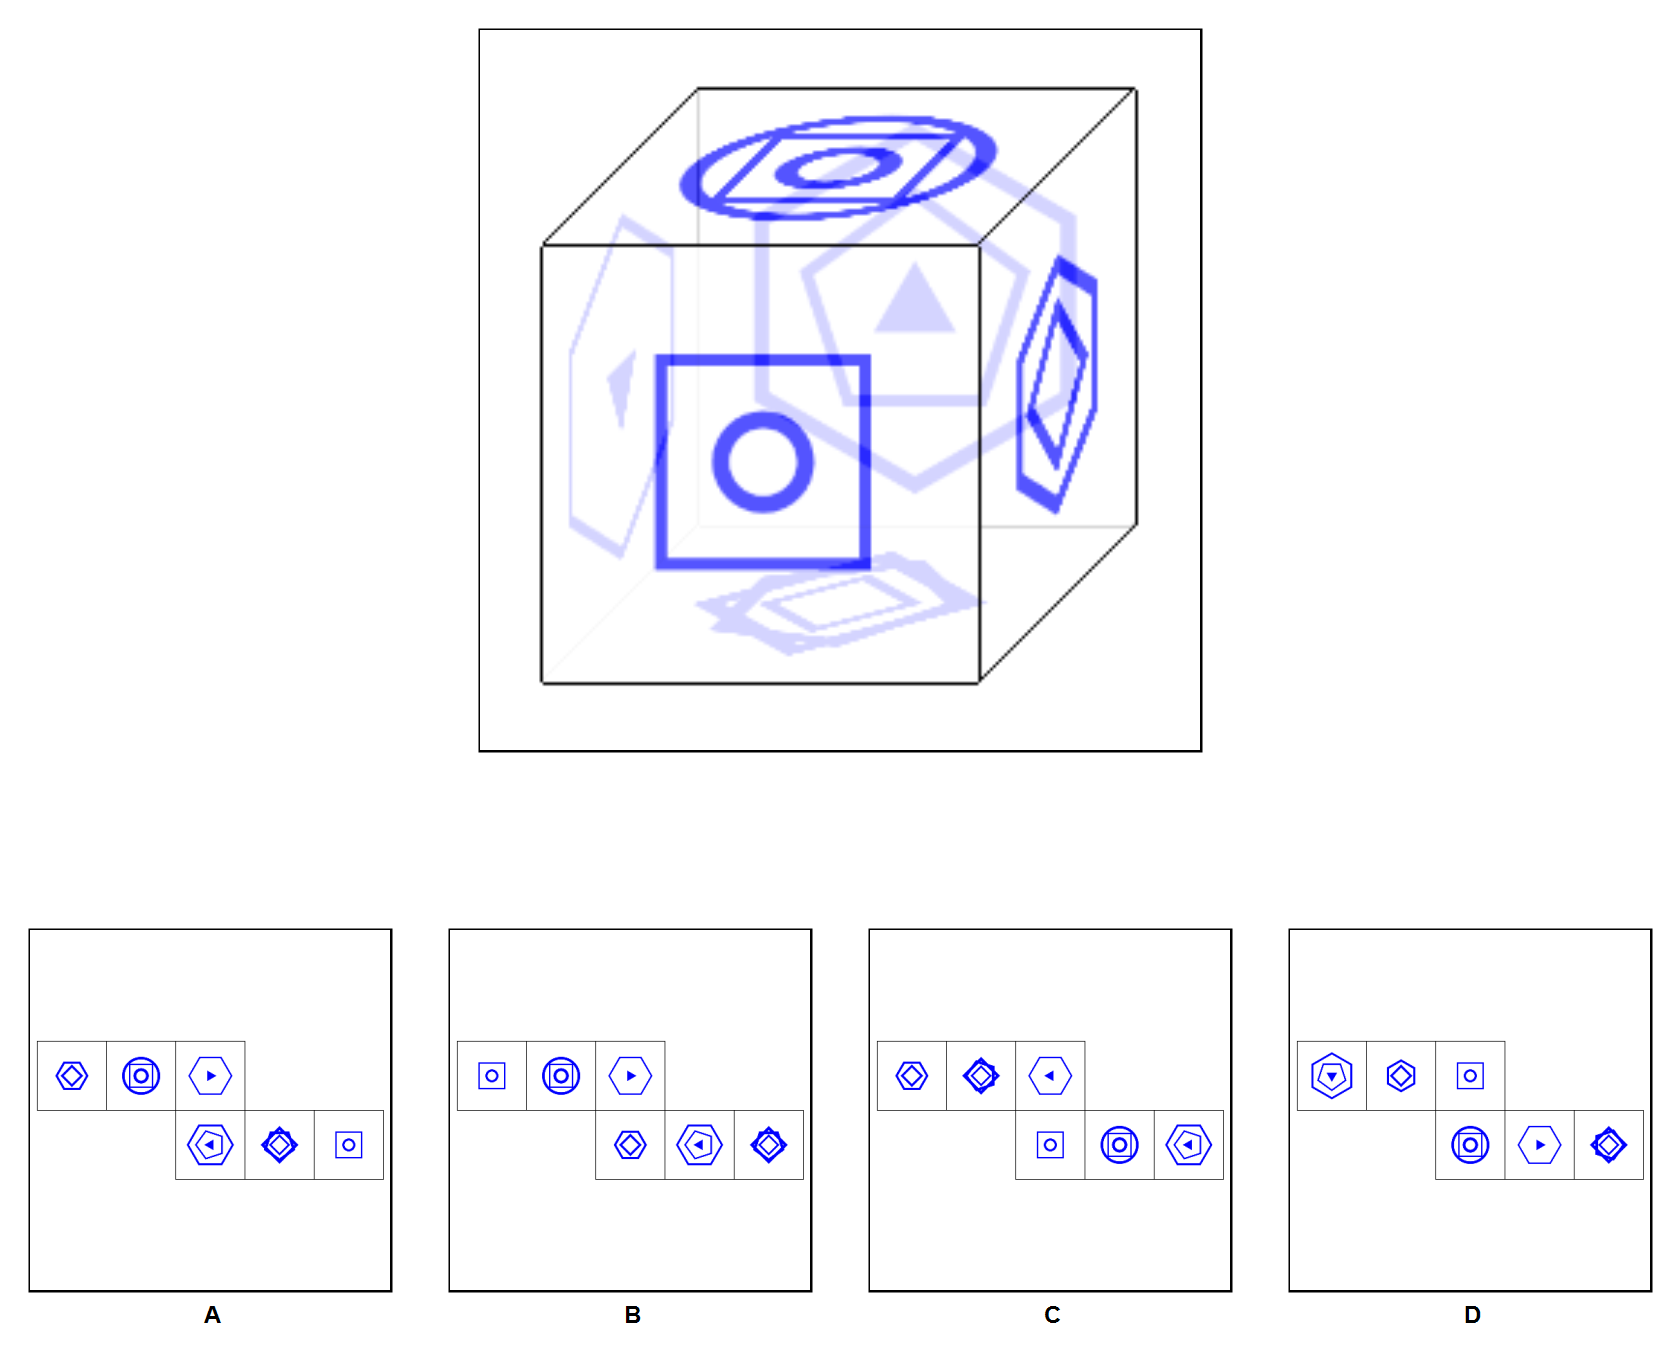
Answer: B